Interaction volume radius: 10 \u00c5
Interaction volume height: 25 \u00c5
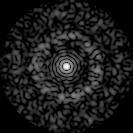
Disorder parameter: 0.8346